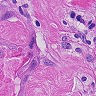
Metastatic tissue present: yes